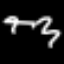
Label: squiggle